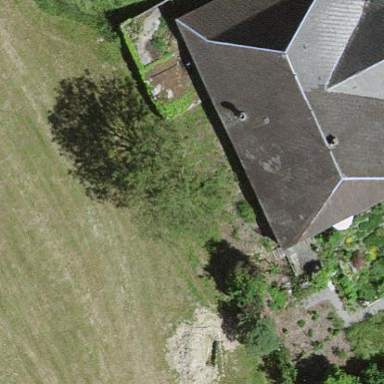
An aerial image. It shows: Farm building.